【题型】填空题　【知识点】解析几何　【难度】easy
已知抛物线$\Gamma$: $y^2=4x$的焦点为$F$，准线为$l$，点$M$在$\Gamma$上，$MN\perp l$，$\angle NFM=30^\circ$，则点$M$的横坐标为\underline{\quad\quad}.
【解答】
\vspace{8pt}
\textbf{【答案】}$\dfrac{1}{3}$

\vspace{5pt}
\textbf{【详解】}如图所示：

过点$F$作$FH \perp NM$于点$H$，

显然抛物线$\Gamma$: $y^2=4x$的焦点为$F(1,0)$，准线$l$: $x=-1$，

由抛物线定义有$|MF|=|MN|$，结合$\angle NFM=30^\circ$得$\angle NMF=180^\circ-2\times30^\circ=120^\circ$，

而$|MF|=|MN|=x_M+1$，$|MH|=|MF|\cos60^\circ=\dfrac{1}{2}(x_M+1)$，

所以$|MN|+|MH|=x_M+1+\dfrac{1}{2}(x_M+1)=1-(-1)=2 \Leftrightarrow x_M=\dfrac{1}{3}$.

故答案为：$\dfrac{1}{3}$.

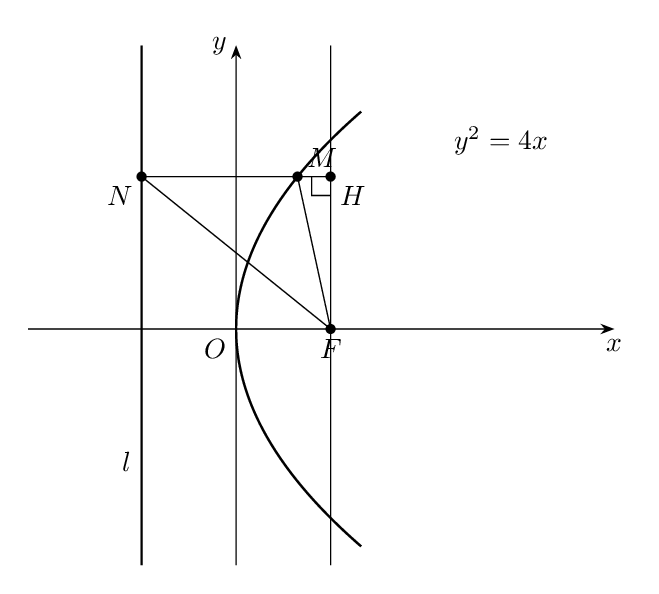